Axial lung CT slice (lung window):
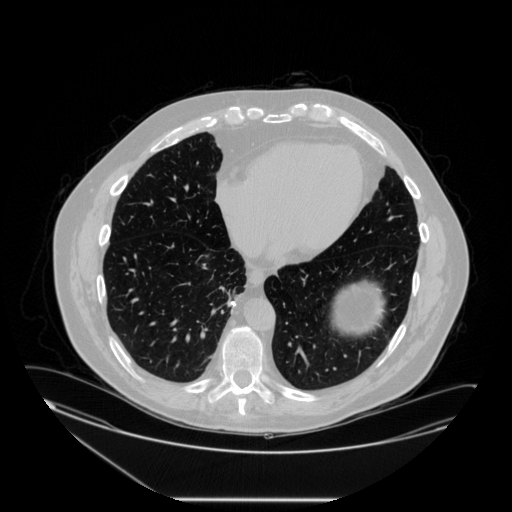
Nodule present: no